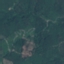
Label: Forest